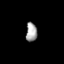
Tissue: lung
Cell type: T cells
Senescence score: 0.1825
Nuclear area (px): 208
Mean DAPI intensity: 162.668